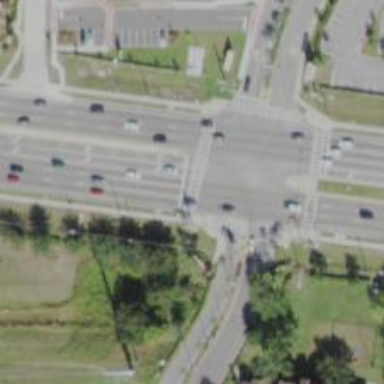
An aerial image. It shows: Marked crossing on footway.